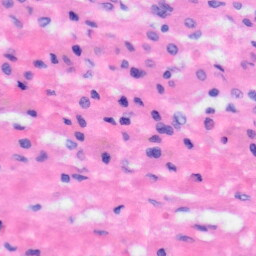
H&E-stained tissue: Liver